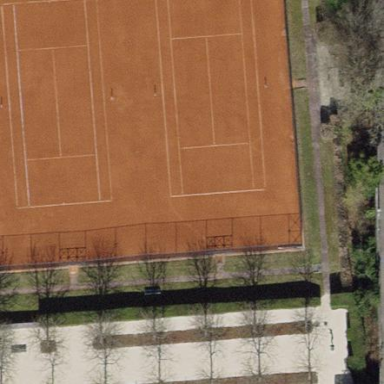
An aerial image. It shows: Clay tennis court in leisure land pitch.